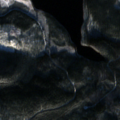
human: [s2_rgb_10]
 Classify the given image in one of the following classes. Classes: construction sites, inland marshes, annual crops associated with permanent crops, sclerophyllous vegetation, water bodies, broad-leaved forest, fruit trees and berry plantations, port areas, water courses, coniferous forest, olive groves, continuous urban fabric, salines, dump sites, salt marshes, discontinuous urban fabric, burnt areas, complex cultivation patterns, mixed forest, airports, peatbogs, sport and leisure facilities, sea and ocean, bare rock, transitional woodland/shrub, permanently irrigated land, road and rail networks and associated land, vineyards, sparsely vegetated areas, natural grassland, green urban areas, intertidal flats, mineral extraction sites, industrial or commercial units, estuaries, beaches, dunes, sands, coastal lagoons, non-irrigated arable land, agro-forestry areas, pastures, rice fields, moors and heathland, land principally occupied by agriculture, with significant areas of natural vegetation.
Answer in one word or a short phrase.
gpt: coniferous forest, transitional woodland/shrub, water bodies